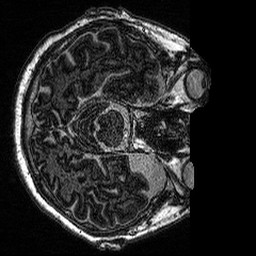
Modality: MP2RAGE
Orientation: axial
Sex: male
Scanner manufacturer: siemens
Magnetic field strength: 3 T
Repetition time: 5 s
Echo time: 0.00292 s